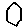
Label: hexagon